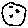
Label: moon